Question: My eclipse configuration.
Eclipse : latest version
My eclipse
'''
-startup
plugins/org.eclipse.equinox.launcher_1.3.0.v20130327-1440.jar
--launcher.library
plugins/org.eclipse.equinox.launcher.win32.win32.x86_1.1.200.v20130521-0416
-product
org.eclipse.epp.package.standard.product
--launcher.defaultAction
openFile
-showsplash
org.eclipse.platform
--launcher.defaultAction
openFile
--launcher.appendVmargs
-vmargs
-Dosgi.requiredJavaVersion=1.6
-Xms40M
-Xmx512M
'''
After Updation From to Juno to Kepler.But with the same 'configuration' I did'nt face any issue.
Exception I'm facing is
'''
Caused by: java.lang.OutOfMemoryError: PermGen space
at sun.misc.Unsafe.defineClass(Native Method)
at sun.reflect.ClassDefiner.defineClass(ClassDefiner.java:45)
at sun.reflect.MethodAccessorGenerator$1.run(MethodAccessorGenerator.java:381)
at java.security.AccessController.doPrivileged(Native Method)
at sun.reflect.MethodAccessorGenerator.generate(MethodAccessorGenerator.java:377)
at sun.reflect.MethodAccessorGenerator.generateMethod(MethodAccessorGenerator.java:59)
at sun.reflect.NativeMethodAccessorImpl.invoke(NativeMethodAccessorImpl.java:28)
at sun.reflect.DelegatingMethodAccessorImpl.invoke(DelegatingMethodAccessorImpl.java:25)
at java.lang.reflect.Method.invoke(Method.java:597)
at net.sf.beanlib.provider.BeanPopulator.invokeMethodAsPrivileged(BeanPopulator.java:221)
at net.sf.beanlib.provider.BeanPopulator.doit(BeanPopulator.java:194)
at net.sf.beanlib.provider.BeanPopulator.processSetterMethod(BeanPopulator.java:172)
at net.sf.beanlib.provider.BeanPopulator.populate(BeanPopulator.java:270)
at net.sf.beanlib.provider.replicator.ReplicatorTemplate.populateBean(ReplicatorTemplate.java:174)
at net.sf.beanlib.provider.replicator.BeanReplicator.replicateBean(BeanReplicator.java:173)
at net.sf.beanlib.hibernate3.Hibernate3JavaBeanReplicator.replicateBean(Hibernate3JavaBeanReplicator.java:71)
at net.sf.beanlib.provider.replicator.ReplicatorTemplate.replicateByBeanReplicatable(ReplicatorTemplate.java:125)
at net.sf.beanlib.provider.replicator.ReplicatorTemplate.replicate(ReplicatorTemplate.java:120)
at net.sf.beanlib.provider.replicator.ReplicatorTemplate.replicate(ReplicatorTemplate.java:67)
at net.sf.beanlib.hibernate3.Hibernate3CollectionReplicator.replicate(Hibernate3CollectionReplicator.java:143)
at net.sf.beanlib.provider.replicator.CollectionReplicator.replicateCollection(CollectionReplicator.java:88)
at net.sf.beanlib.hibernate3.Hibernate3CollectionReplicator.replicateCollection(Hibernate3CollectionReplicator.java:79)
at net.sf.beanlib.provider.replicator.ReplicatorTemplate.replicate(ReplicatorTemplate.java:101)
at net.sf.beanlib.provider.BeanTransformer.transform(BeanTransformer.java:224)
at net.sf.beanlib.provider.BeanPopulator.doit(BeanPopulator.java:201)
at net.sf.beanlib.provider.BeanPopulator.processSetterMethod(BeanPopulator.java:172)
at net.sf.beanlib.provider.BeanPopulator.populate(BeanPopulator.java:270)
at net.sf.beanlib.provider.replicator.ReplicatorTemplate.populateBean(ReplicatorTemplate.java:174)
at net.sf.beanlib.provider.replicator.BeanReplicator.replicateBean(BeanReplicator.java:173)
at net.sf.beanlib.hibernate3.Hibernate3JavaBeanReplicator.replicateBean(Hibernate3JavaBeanReplicator.java:71)
at net.sf.beanlib.provider.replicator.ReplicatorTemplate.replicateByBeanReplicatable(ReplicatorTemplate.java:125)
at net.sf.beanlib.provider.replicator.ReplicatorTemplate.replicate(ReplicatorTemplate.java:120)
[ERROR] Out of memory; to increase the amount of memory, use the -Xmx flag at startup (java -Xmx128M ...)
'''
It's keep telling me
> [ERROR] Out of memory; to increase the amount of memory, use the -Xmx flag at startup (java -Xmx128M ...)
Here is my VM args

What could be the issue..
Thanks for any help.
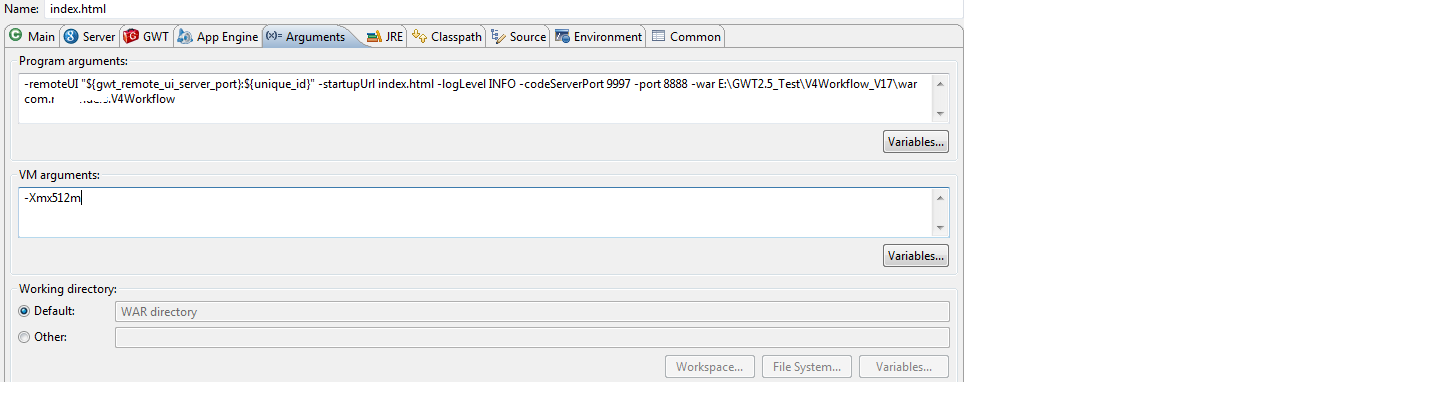
Answer: From <URL>-
> The default maximum Permanent Generation space set by your JRE may be
too small. This is unrelated to the maximum allowed Heap space. You
can increase the maximum PermGen size by launching Eclipse with the VM
argument: -XX:MaxPermSize=128m